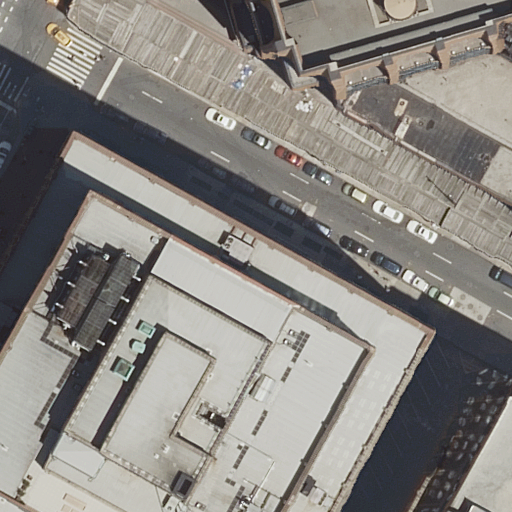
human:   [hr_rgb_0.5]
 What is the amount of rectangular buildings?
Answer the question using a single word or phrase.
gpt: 3

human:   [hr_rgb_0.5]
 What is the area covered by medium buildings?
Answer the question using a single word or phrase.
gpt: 163m2

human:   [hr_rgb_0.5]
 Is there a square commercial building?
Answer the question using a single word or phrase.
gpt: no

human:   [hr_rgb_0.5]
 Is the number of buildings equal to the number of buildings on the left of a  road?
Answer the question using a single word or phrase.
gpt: no

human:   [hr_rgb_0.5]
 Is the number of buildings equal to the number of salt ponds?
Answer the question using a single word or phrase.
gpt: no

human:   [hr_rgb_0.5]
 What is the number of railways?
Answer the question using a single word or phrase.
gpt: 0

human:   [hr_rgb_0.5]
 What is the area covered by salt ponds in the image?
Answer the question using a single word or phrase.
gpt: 0m2

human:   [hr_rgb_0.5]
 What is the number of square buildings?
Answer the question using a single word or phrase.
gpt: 0

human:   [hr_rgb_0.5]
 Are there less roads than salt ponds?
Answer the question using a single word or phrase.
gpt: no

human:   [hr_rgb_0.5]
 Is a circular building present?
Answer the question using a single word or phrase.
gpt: no

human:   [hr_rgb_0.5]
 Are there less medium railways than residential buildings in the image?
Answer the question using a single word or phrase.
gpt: yes

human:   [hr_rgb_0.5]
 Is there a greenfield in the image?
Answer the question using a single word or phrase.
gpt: no

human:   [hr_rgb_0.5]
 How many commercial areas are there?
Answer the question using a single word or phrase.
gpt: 0

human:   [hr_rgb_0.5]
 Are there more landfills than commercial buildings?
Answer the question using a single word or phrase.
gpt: no

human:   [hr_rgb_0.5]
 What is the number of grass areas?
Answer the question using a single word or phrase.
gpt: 0

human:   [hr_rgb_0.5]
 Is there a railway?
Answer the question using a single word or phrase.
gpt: no

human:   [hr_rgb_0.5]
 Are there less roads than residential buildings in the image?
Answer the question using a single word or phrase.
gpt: no

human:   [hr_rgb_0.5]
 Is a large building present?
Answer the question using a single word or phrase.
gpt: yes

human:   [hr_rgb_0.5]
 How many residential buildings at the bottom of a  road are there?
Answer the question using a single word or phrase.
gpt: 2

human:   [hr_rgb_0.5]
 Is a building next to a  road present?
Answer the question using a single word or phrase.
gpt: yes

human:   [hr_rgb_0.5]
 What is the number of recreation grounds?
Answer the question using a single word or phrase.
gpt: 0

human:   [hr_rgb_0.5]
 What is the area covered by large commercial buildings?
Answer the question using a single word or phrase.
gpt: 0m2

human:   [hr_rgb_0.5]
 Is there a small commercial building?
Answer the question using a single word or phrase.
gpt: no

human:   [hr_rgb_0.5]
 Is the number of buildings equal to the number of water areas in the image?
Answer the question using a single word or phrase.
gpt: no

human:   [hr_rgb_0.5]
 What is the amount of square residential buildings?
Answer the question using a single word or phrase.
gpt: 0

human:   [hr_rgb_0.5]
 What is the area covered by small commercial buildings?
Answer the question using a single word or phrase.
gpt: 0m2

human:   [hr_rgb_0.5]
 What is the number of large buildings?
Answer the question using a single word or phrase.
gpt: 2

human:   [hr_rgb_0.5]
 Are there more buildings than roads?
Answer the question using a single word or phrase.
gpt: no

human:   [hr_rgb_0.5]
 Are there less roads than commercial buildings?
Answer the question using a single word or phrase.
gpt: no

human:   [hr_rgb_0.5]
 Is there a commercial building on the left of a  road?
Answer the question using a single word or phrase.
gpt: no

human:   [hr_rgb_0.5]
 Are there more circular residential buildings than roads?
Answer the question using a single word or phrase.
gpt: no

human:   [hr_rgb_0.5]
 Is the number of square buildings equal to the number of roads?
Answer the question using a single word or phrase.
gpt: no

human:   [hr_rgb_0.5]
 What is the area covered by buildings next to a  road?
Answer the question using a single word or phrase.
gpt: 5687m2

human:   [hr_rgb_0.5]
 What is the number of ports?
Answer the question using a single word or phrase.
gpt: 0

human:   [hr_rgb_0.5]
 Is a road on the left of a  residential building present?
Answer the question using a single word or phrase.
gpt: yes

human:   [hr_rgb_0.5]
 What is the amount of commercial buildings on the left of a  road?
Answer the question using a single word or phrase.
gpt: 0